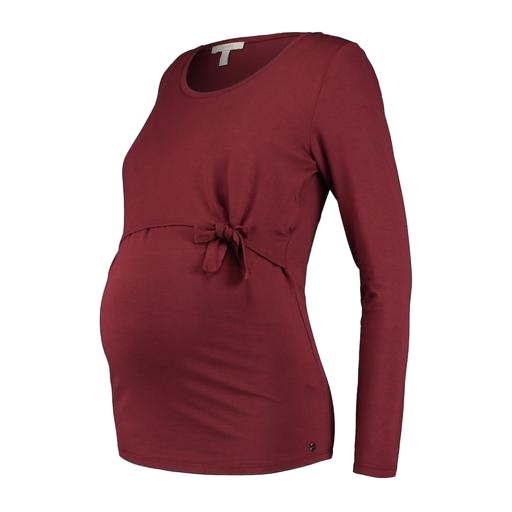
red maternity obi wrap top drawstring waist, black maternity red, red claire maternity tunic, white background